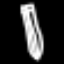
Label: pencil